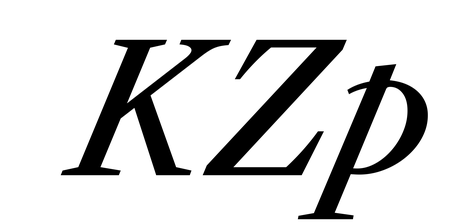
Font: LibreCaslonText-Italic_Medium_Italic